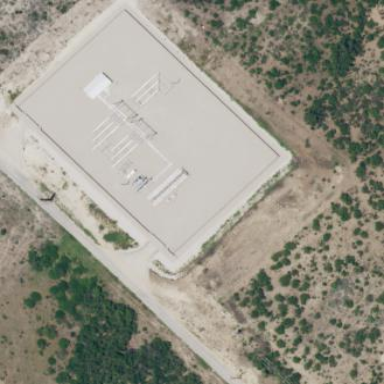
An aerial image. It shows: Distribution power substation secured by fence.